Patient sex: M
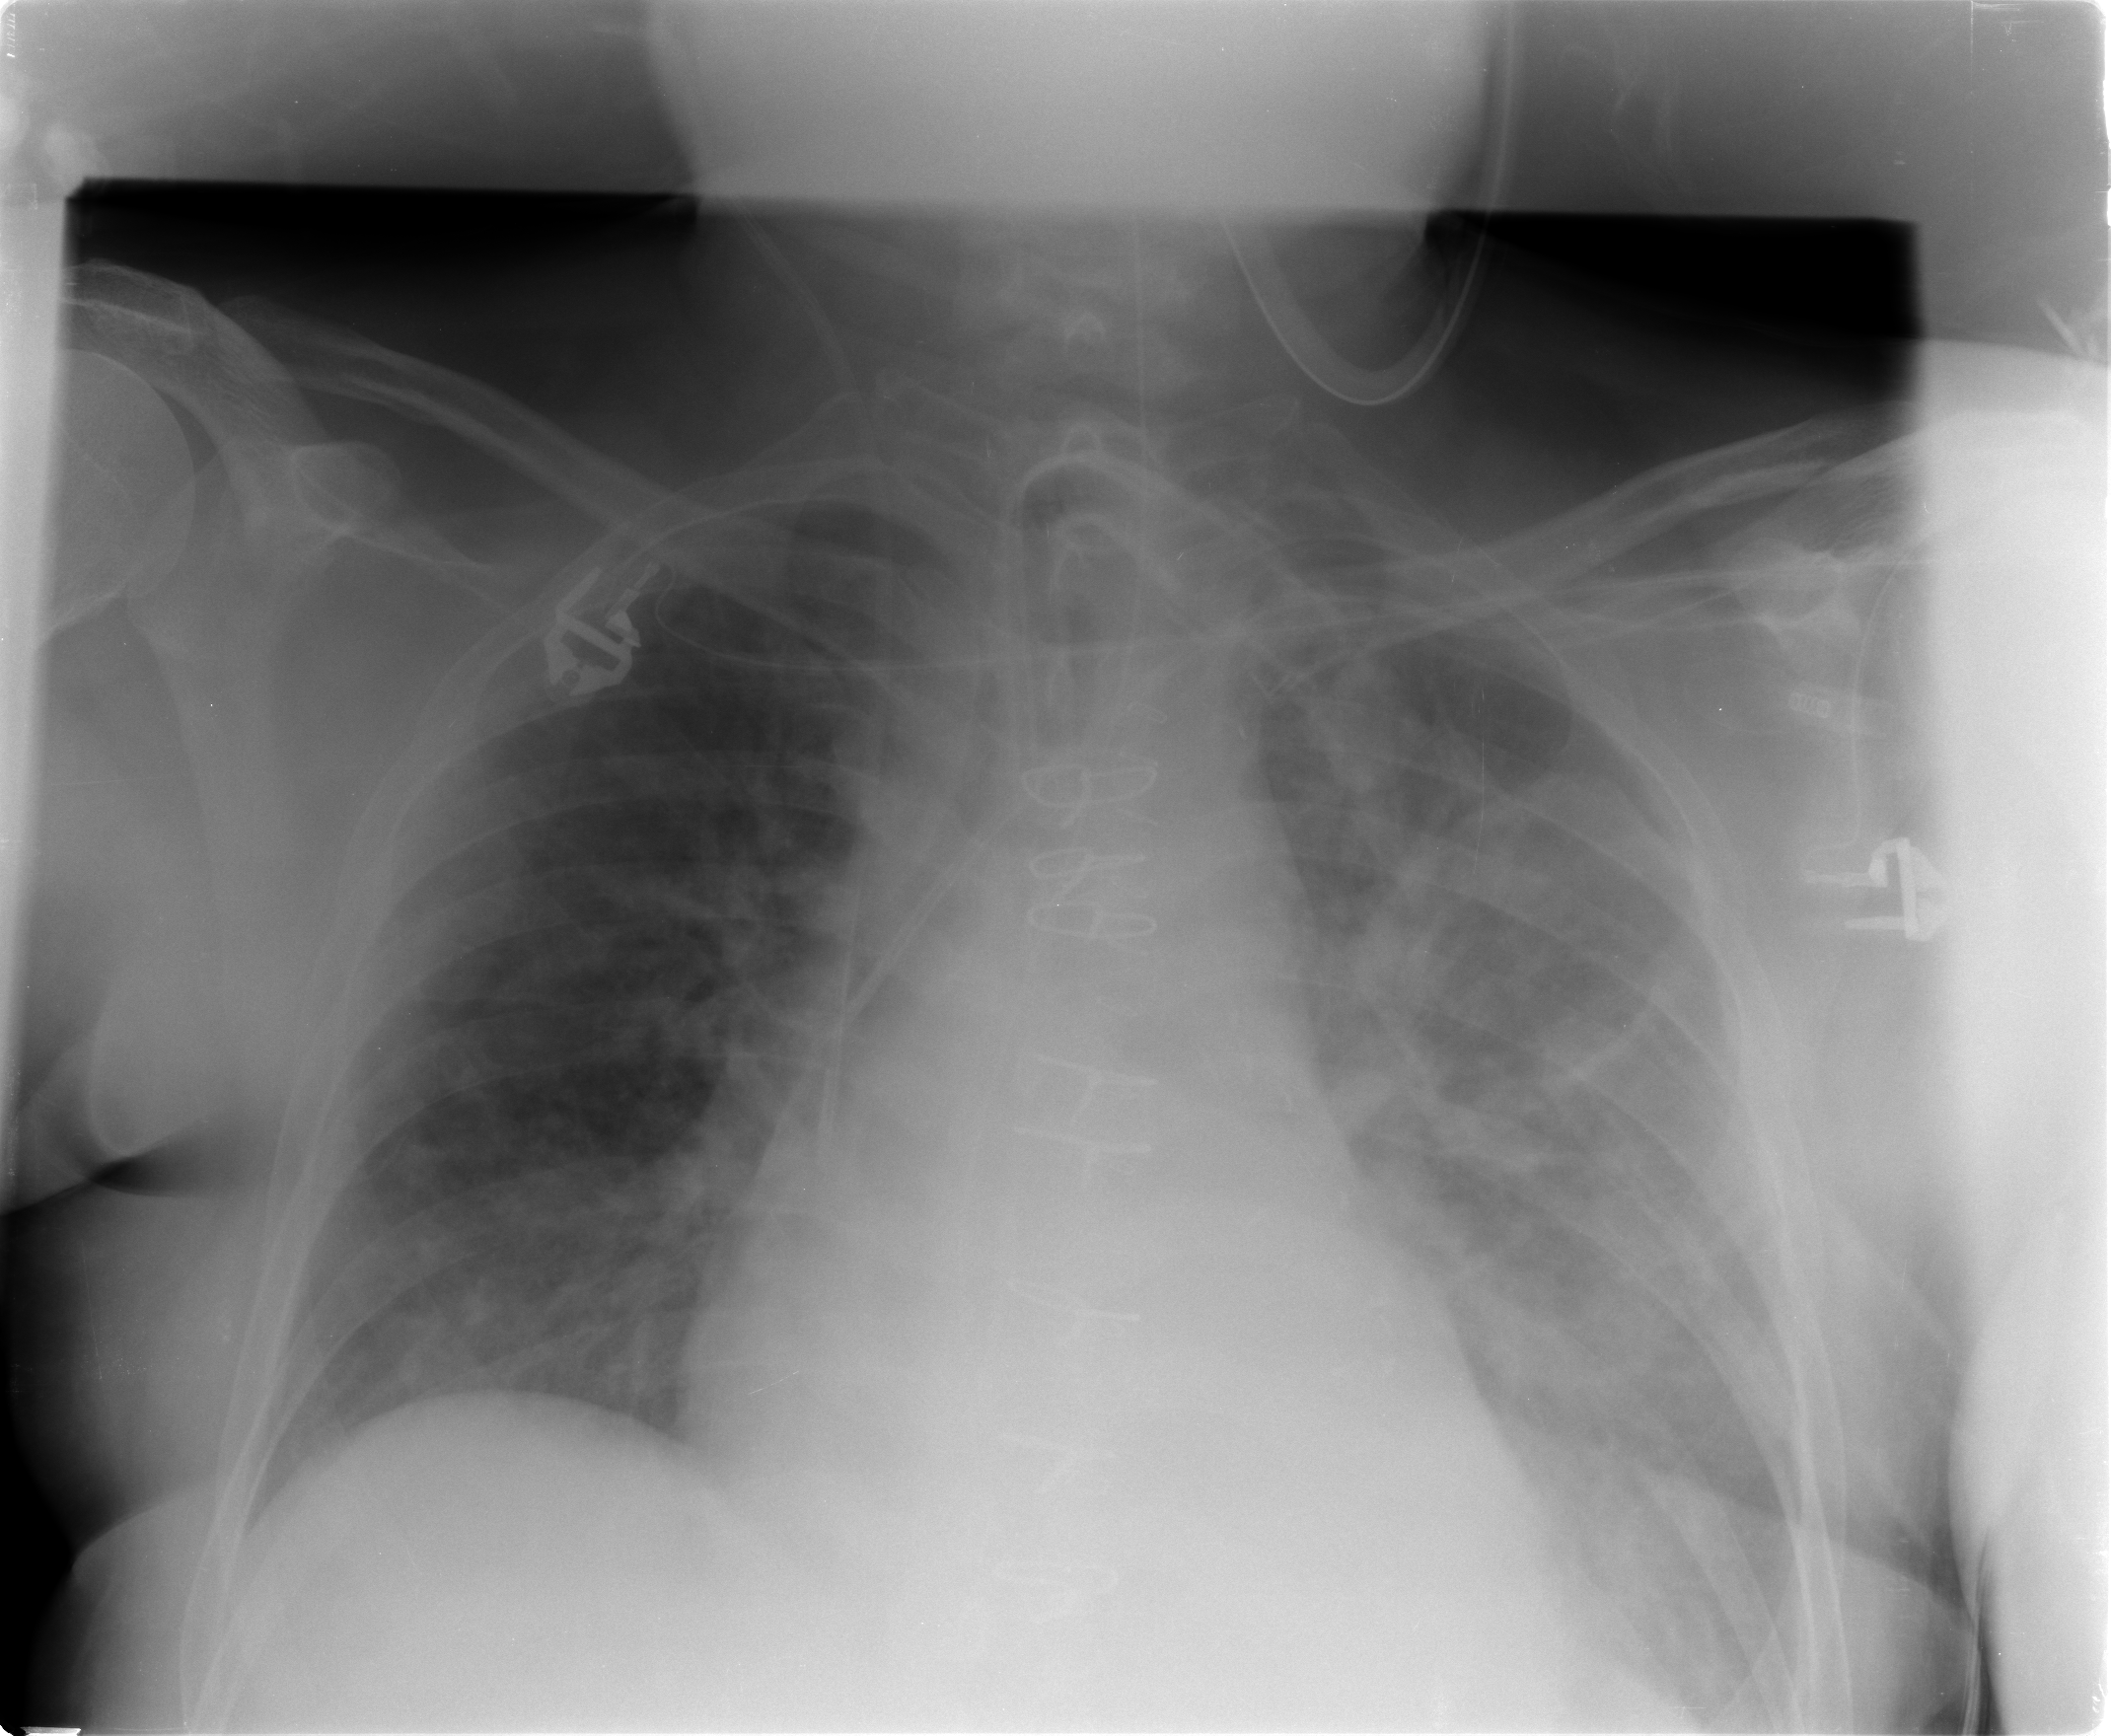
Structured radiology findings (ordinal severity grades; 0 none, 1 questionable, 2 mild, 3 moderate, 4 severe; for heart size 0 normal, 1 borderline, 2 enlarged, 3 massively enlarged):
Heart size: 2
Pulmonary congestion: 2
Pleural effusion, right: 0
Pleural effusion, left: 2
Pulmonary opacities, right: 3
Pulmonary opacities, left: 3
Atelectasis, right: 2
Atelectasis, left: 2